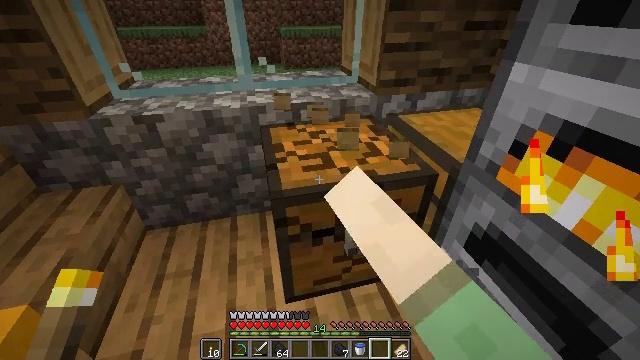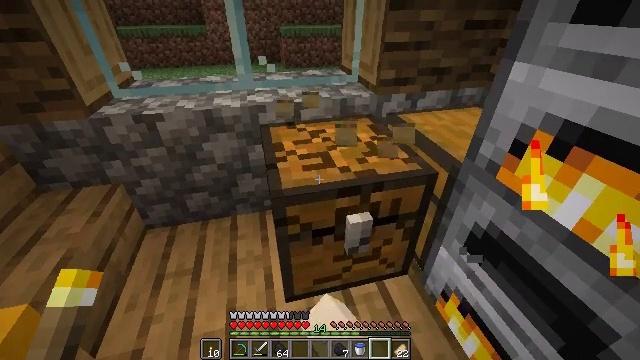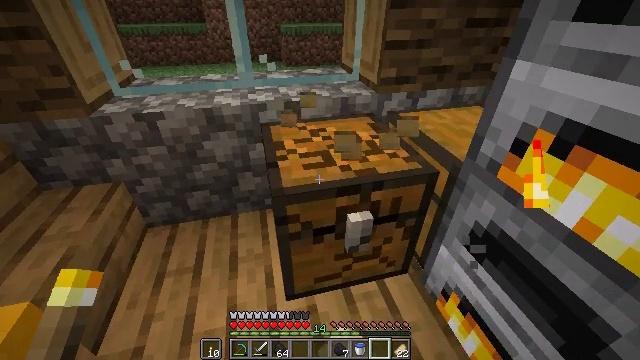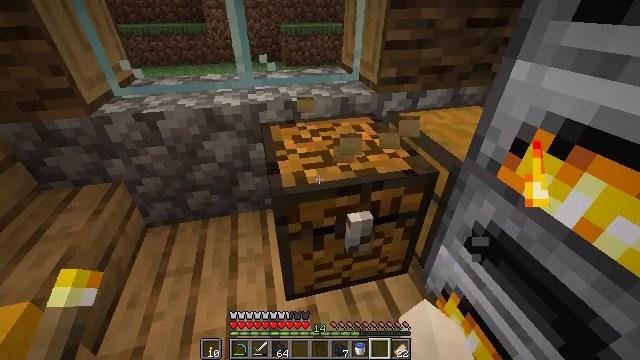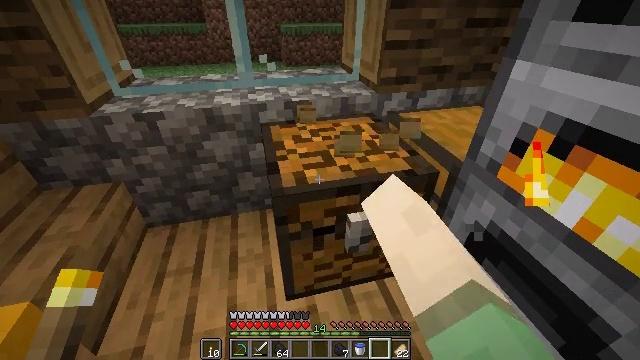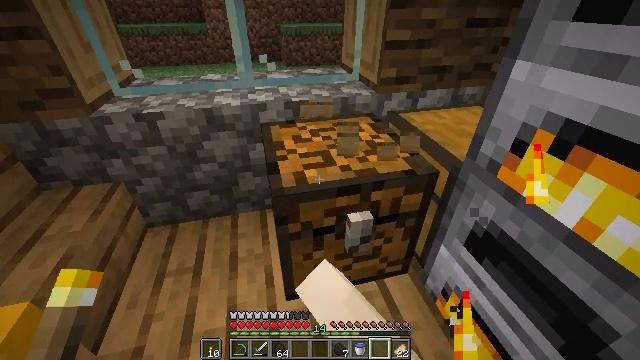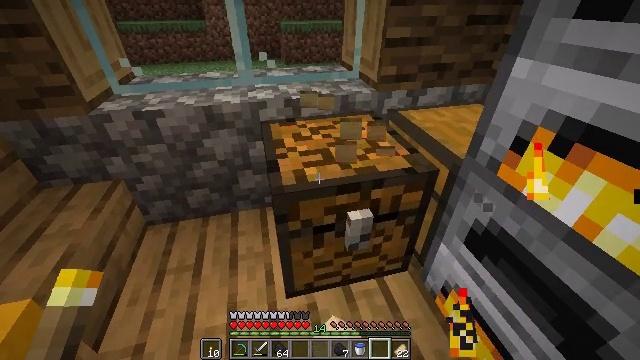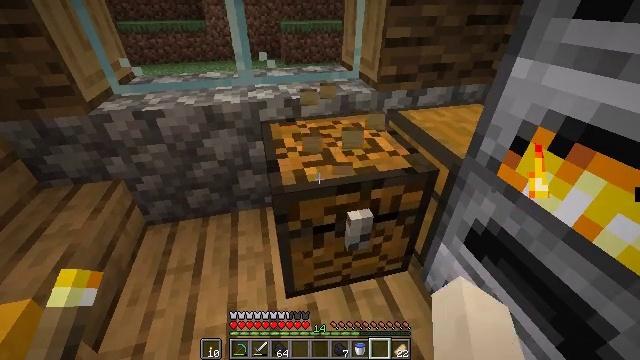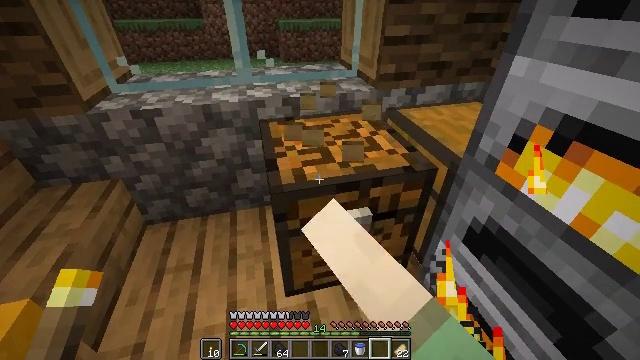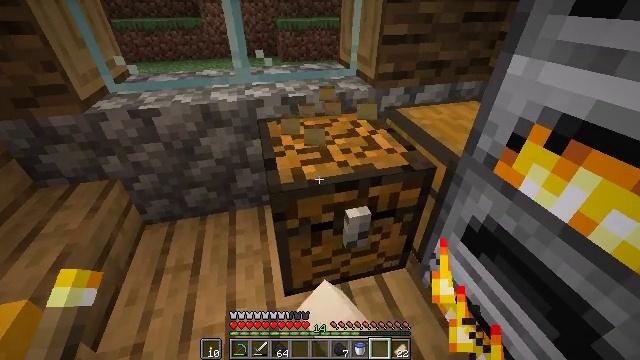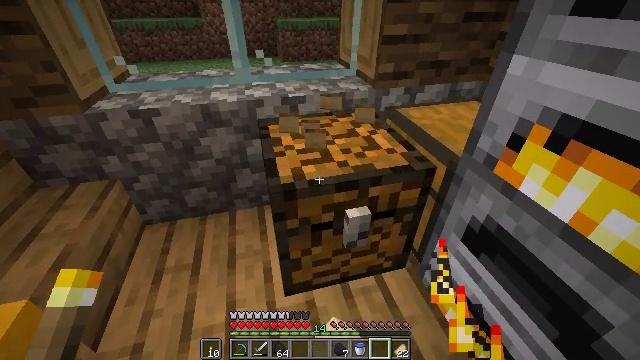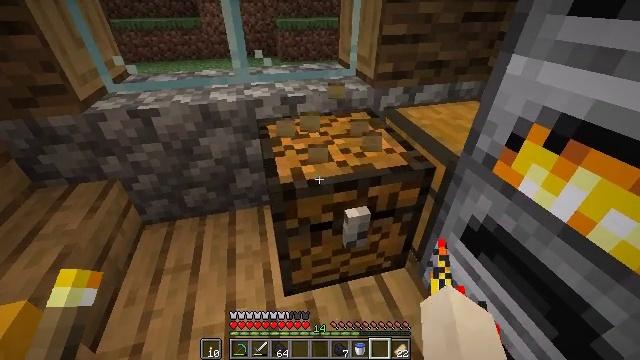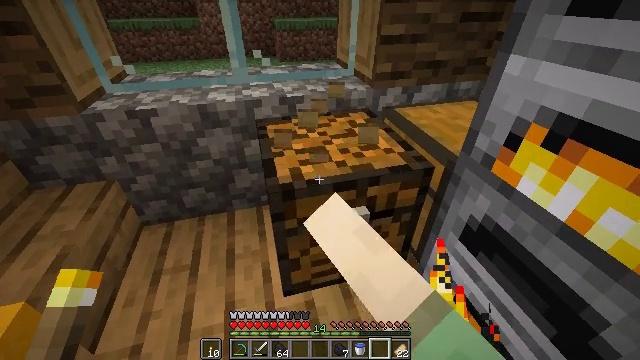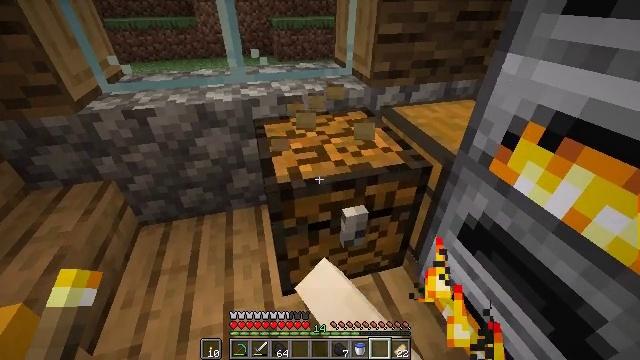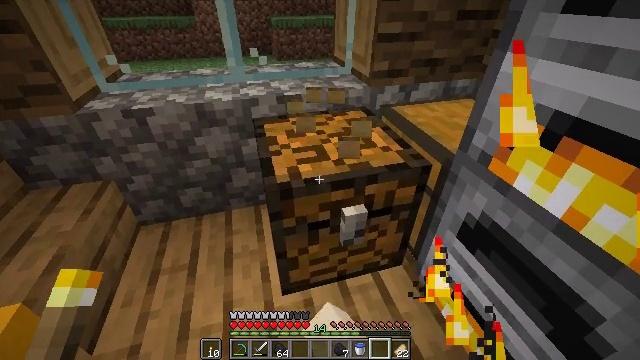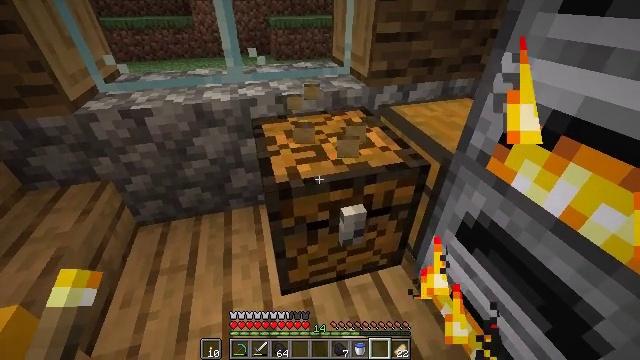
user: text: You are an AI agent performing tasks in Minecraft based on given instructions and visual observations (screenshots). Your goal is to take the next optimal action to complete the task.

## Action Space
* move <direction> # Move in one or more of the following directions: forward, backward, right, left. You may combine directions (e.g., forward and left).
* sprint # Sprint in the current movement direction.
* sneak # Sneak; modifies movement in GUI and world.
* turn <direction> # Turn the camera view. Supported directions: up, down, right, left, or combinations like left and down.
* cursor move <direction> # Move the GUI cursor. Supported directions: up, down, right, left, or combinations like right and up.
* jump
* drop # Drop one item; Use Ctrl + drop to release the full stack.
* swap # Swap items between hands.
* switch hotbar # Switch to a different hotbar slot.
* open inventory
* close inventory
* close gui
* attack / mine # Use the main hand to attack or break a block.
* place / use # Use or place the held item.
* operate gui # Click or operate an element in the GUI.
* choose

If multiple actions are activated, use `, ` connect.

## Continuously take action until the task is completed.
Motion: motion action
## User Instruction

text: Break the chest to retrieve items inside.
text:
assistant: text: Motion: attack / mine
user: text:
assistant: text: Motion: attack / mine
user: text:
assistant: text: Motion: attack / mine
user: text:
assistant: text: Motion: attack / mine
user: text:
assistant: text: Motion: attack / mine
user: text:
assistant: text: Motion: attack / mine
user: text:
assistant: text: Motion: attack / mine
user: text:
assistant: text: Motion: attack / mine
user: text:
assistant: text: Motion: attack / mine
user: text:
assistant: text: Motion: attack / mine
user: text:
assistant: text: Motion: attack / mine
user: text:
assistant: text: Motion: attack / mine
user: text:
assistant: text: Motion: attack / mine
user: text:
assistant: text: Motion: attack / mine
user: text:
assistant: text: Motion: attack / mine
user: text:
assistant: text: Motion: attack / mine
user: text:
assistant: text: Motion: attack / mine
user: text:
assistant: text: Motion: attack / mine
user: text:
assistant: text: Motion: attack / mine
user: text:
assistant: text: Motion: attack / mine
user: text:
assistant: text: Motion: attack / mine
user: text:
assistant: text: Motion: attack / mine
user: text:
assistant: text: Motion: attack / mine